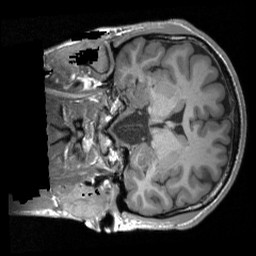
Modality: T1w
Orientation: coronal
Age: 24
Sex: male
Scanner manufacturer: siemens
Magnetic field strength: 3 T
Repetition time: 1.9 s
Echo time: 0.00232 s